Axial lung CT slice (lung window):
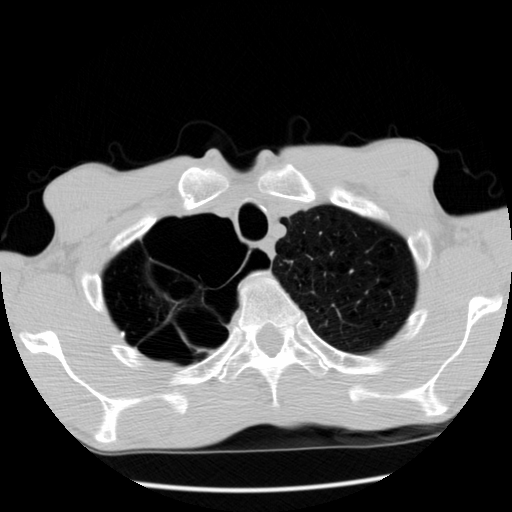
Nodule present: no